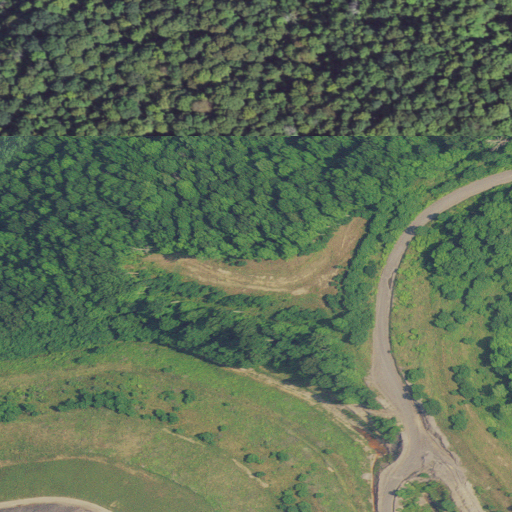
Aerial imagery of mountain in West Virginia named Lantz Hill containing deciduous forest, grassland, open water, herbaceous wetlands, barren land, and pasture